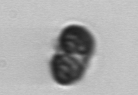
Label: Mesodinium